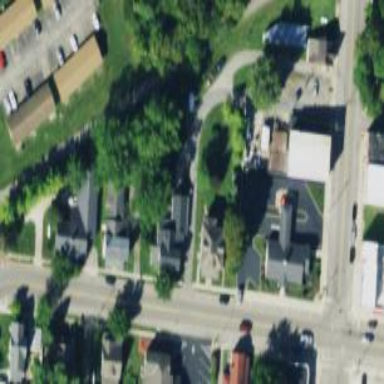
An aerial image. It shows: Alley classified as service road.